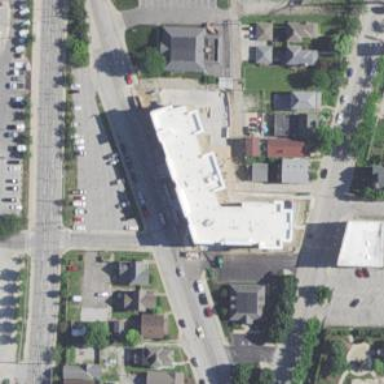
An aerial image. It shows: Retail area.